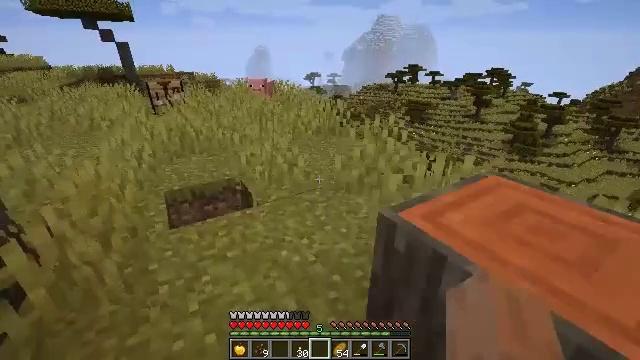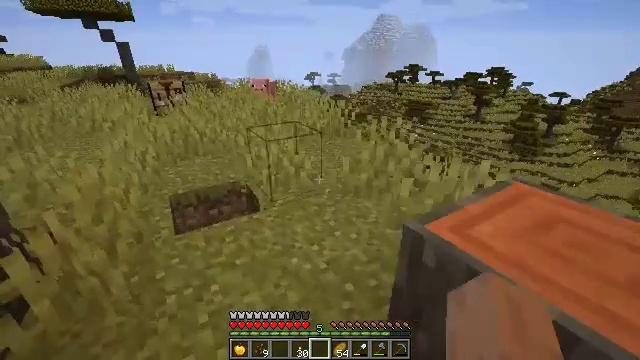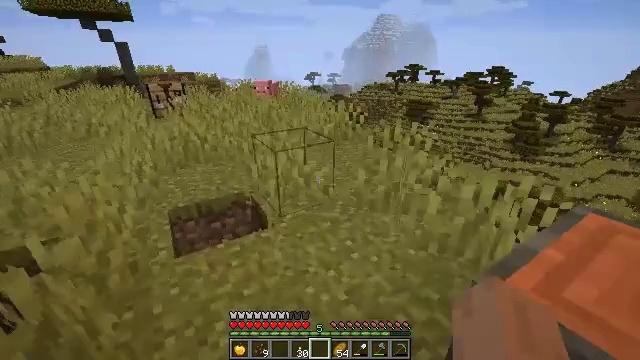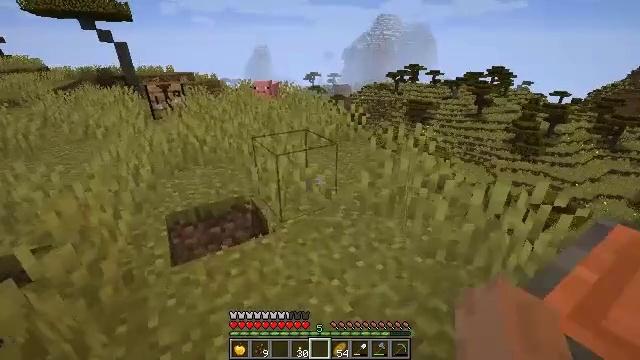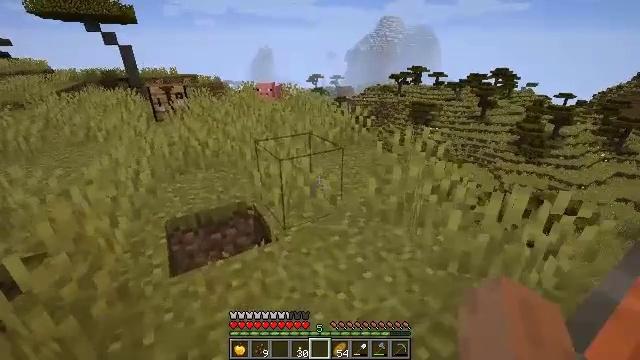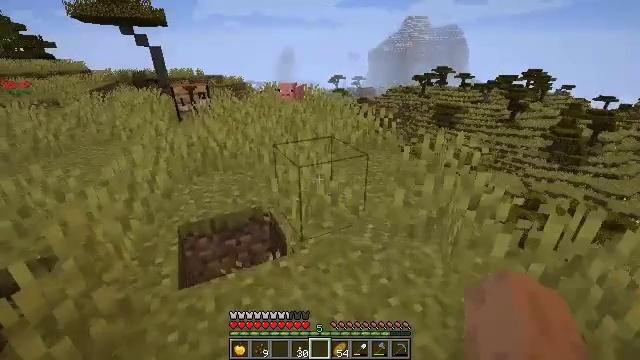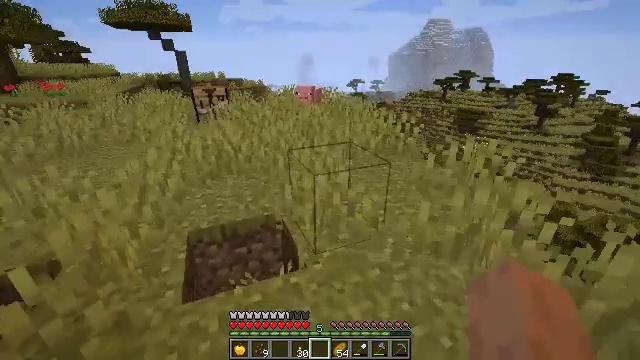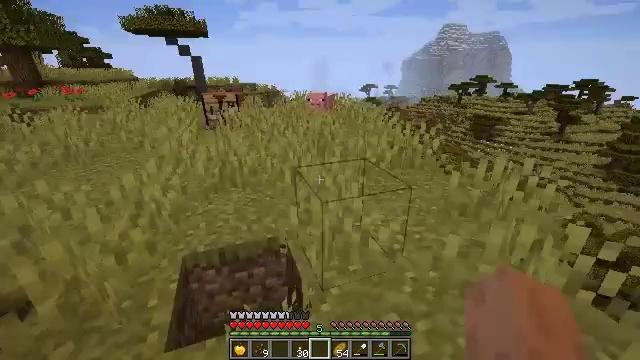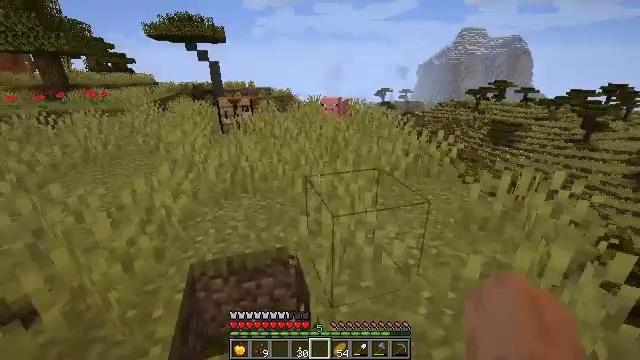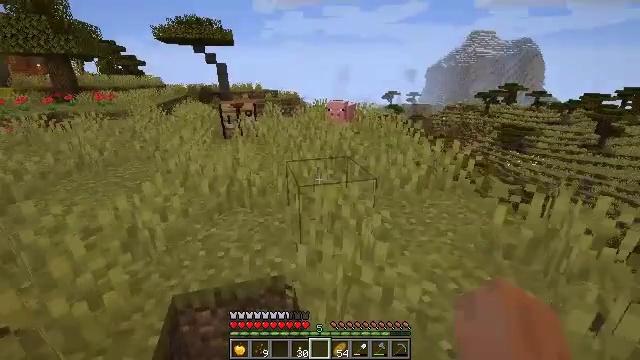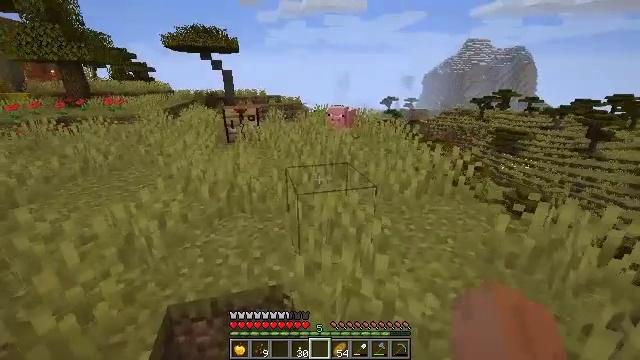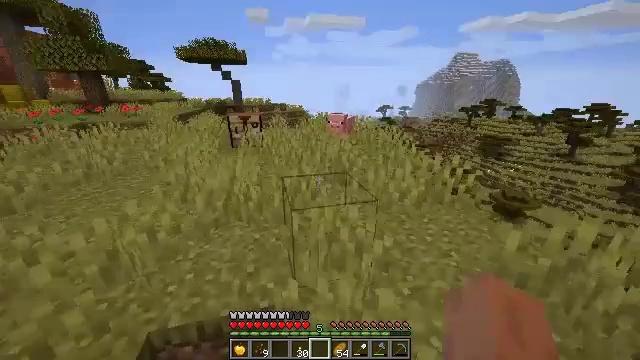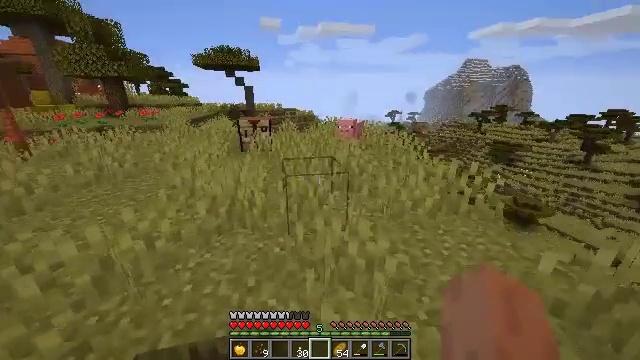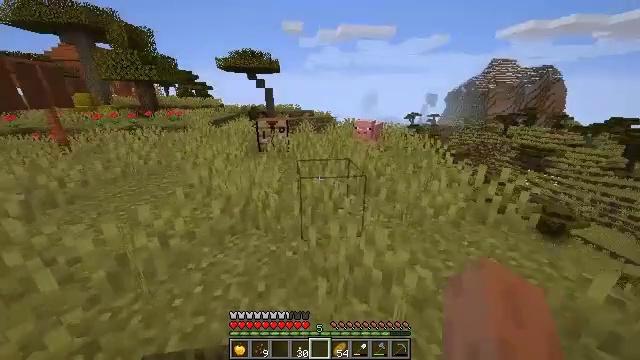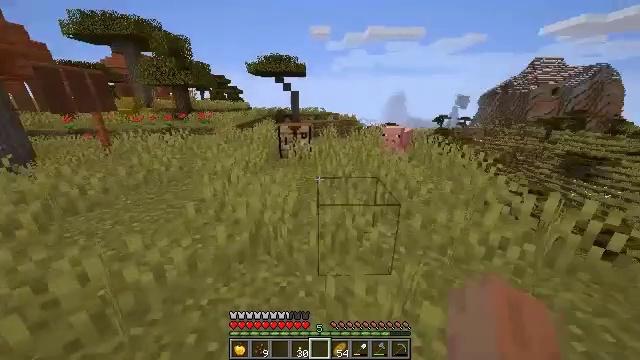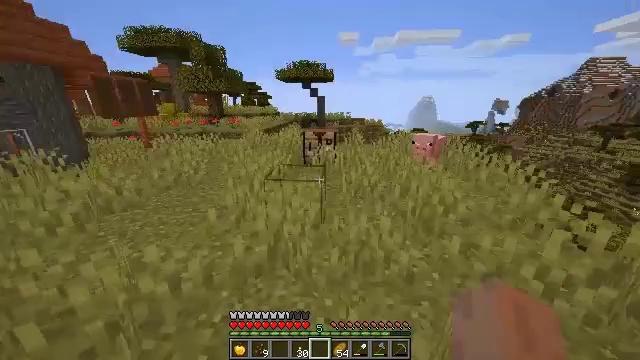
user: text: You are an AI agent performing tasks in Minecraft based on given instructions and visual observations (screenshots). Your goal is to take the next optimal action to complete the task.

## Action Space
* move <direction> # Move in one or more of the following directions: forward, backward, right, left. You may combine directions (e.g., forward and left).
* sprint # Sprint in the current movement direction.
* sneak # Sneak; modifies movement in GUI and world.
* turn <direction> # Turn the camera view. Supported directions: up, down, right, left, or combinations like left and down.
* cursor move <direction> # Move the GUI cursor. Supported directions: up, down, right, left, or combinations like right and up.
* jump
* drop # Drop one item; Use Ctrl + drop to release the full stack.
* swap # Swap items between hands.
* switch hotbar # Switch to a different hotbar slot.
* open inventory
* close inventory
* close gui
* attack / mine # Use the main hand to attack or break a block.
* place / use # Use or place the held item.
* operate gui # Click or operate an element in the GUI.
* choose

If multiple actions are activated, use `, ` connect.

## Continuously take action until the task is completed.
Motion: motion action
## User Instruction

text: Combine sticks and iron ingots to craft an iron axe.
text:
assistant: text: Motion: move forward
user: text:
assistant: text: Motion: move forward
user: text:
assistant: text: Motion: move forward
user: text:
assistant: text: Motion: move forward
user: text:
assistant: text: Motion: move forward, turn left
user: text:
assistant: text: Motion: move forward, turn left
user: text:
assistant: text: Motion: move forward, turn left and up
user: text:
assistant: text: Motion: move forward, turn left
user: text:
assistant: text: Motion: move forward, sprint, turn left
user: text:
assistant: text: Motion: move forward, sprint
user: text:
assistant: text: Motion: move forward, sprint
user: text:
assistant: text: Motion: move forward, turn left
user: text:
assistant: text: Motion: move forward, turn left
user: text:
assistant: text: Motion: move forward, turn left
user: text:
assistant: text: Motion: move forward, turn left and up
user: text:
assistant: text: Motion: move forward
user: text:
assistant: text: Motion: move forward
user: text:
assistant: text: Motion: move forward
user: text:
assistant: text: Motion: move forward
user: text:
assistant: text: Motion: move forward
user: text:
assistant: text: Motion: move forward
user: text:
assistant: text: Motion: move forward
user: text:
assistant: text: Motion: move forward
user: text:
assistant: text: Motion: move forward
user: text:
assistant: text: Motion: move forward
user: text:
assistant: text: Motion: move forward
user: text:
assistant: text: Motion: move forward
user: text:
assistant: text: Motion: move forward
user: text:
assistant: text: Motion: move forward, turn right
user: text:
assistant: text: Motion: move forward, turn right